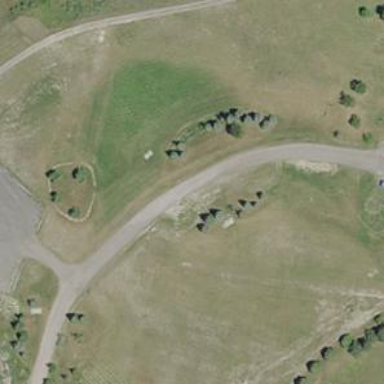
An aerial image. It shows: Disc golf tee.